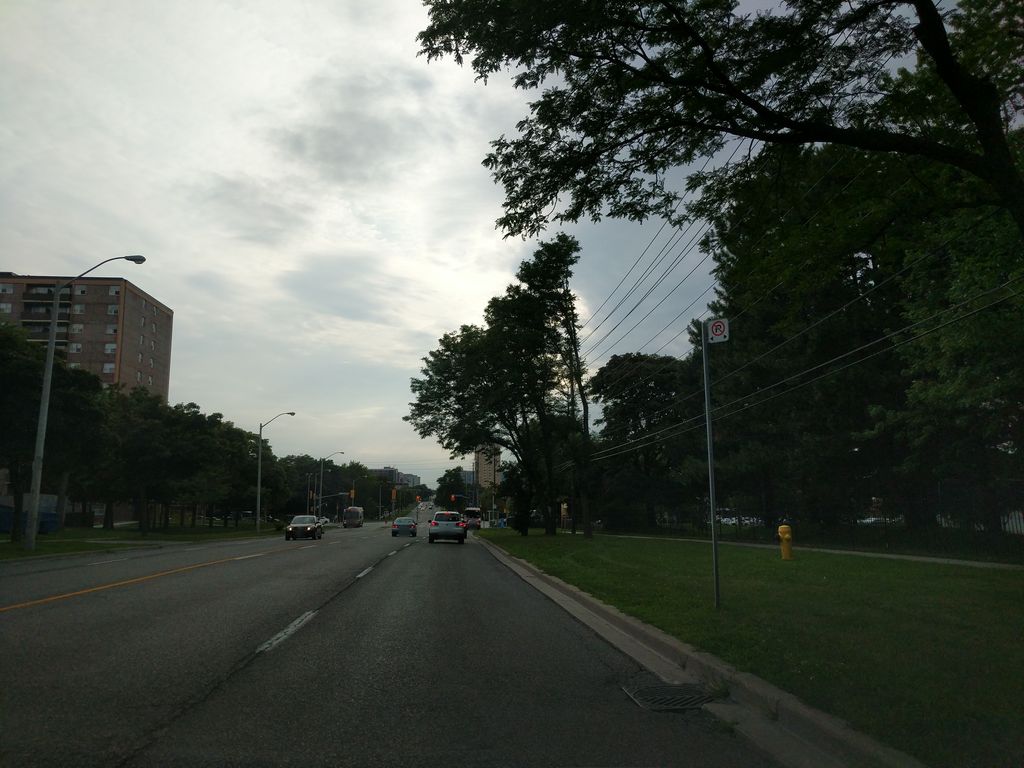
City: toronto